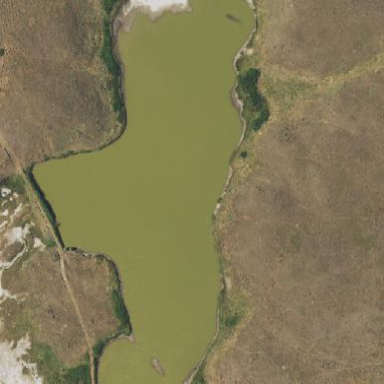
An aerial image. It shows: Reservoir.